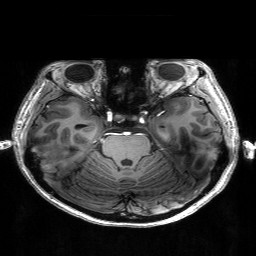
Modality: T1w
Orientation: coronal